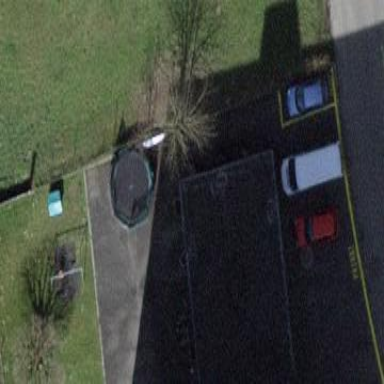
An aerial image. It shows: Group of garages.